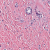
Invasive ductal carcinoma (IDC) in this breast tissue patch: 0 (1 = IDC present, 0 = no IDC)